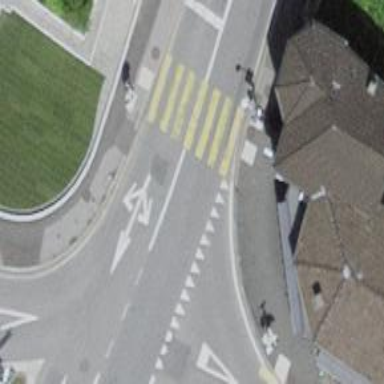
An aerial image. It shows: Kerb barrier.